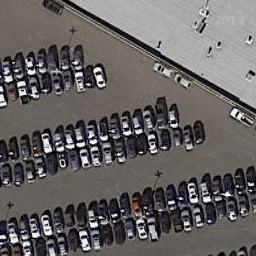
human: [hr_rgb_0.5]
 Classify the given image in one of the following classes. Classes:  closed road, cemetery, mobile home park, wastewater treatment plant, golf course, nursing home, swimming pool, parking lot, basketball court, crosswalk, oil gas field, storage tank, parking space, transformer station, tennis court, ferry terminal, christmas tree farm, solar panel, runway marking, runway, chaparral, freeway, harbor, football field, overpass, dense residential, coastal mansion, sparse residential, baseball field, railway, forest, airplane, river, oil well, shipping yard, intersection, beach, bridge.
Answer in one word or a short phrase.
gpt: parking lot